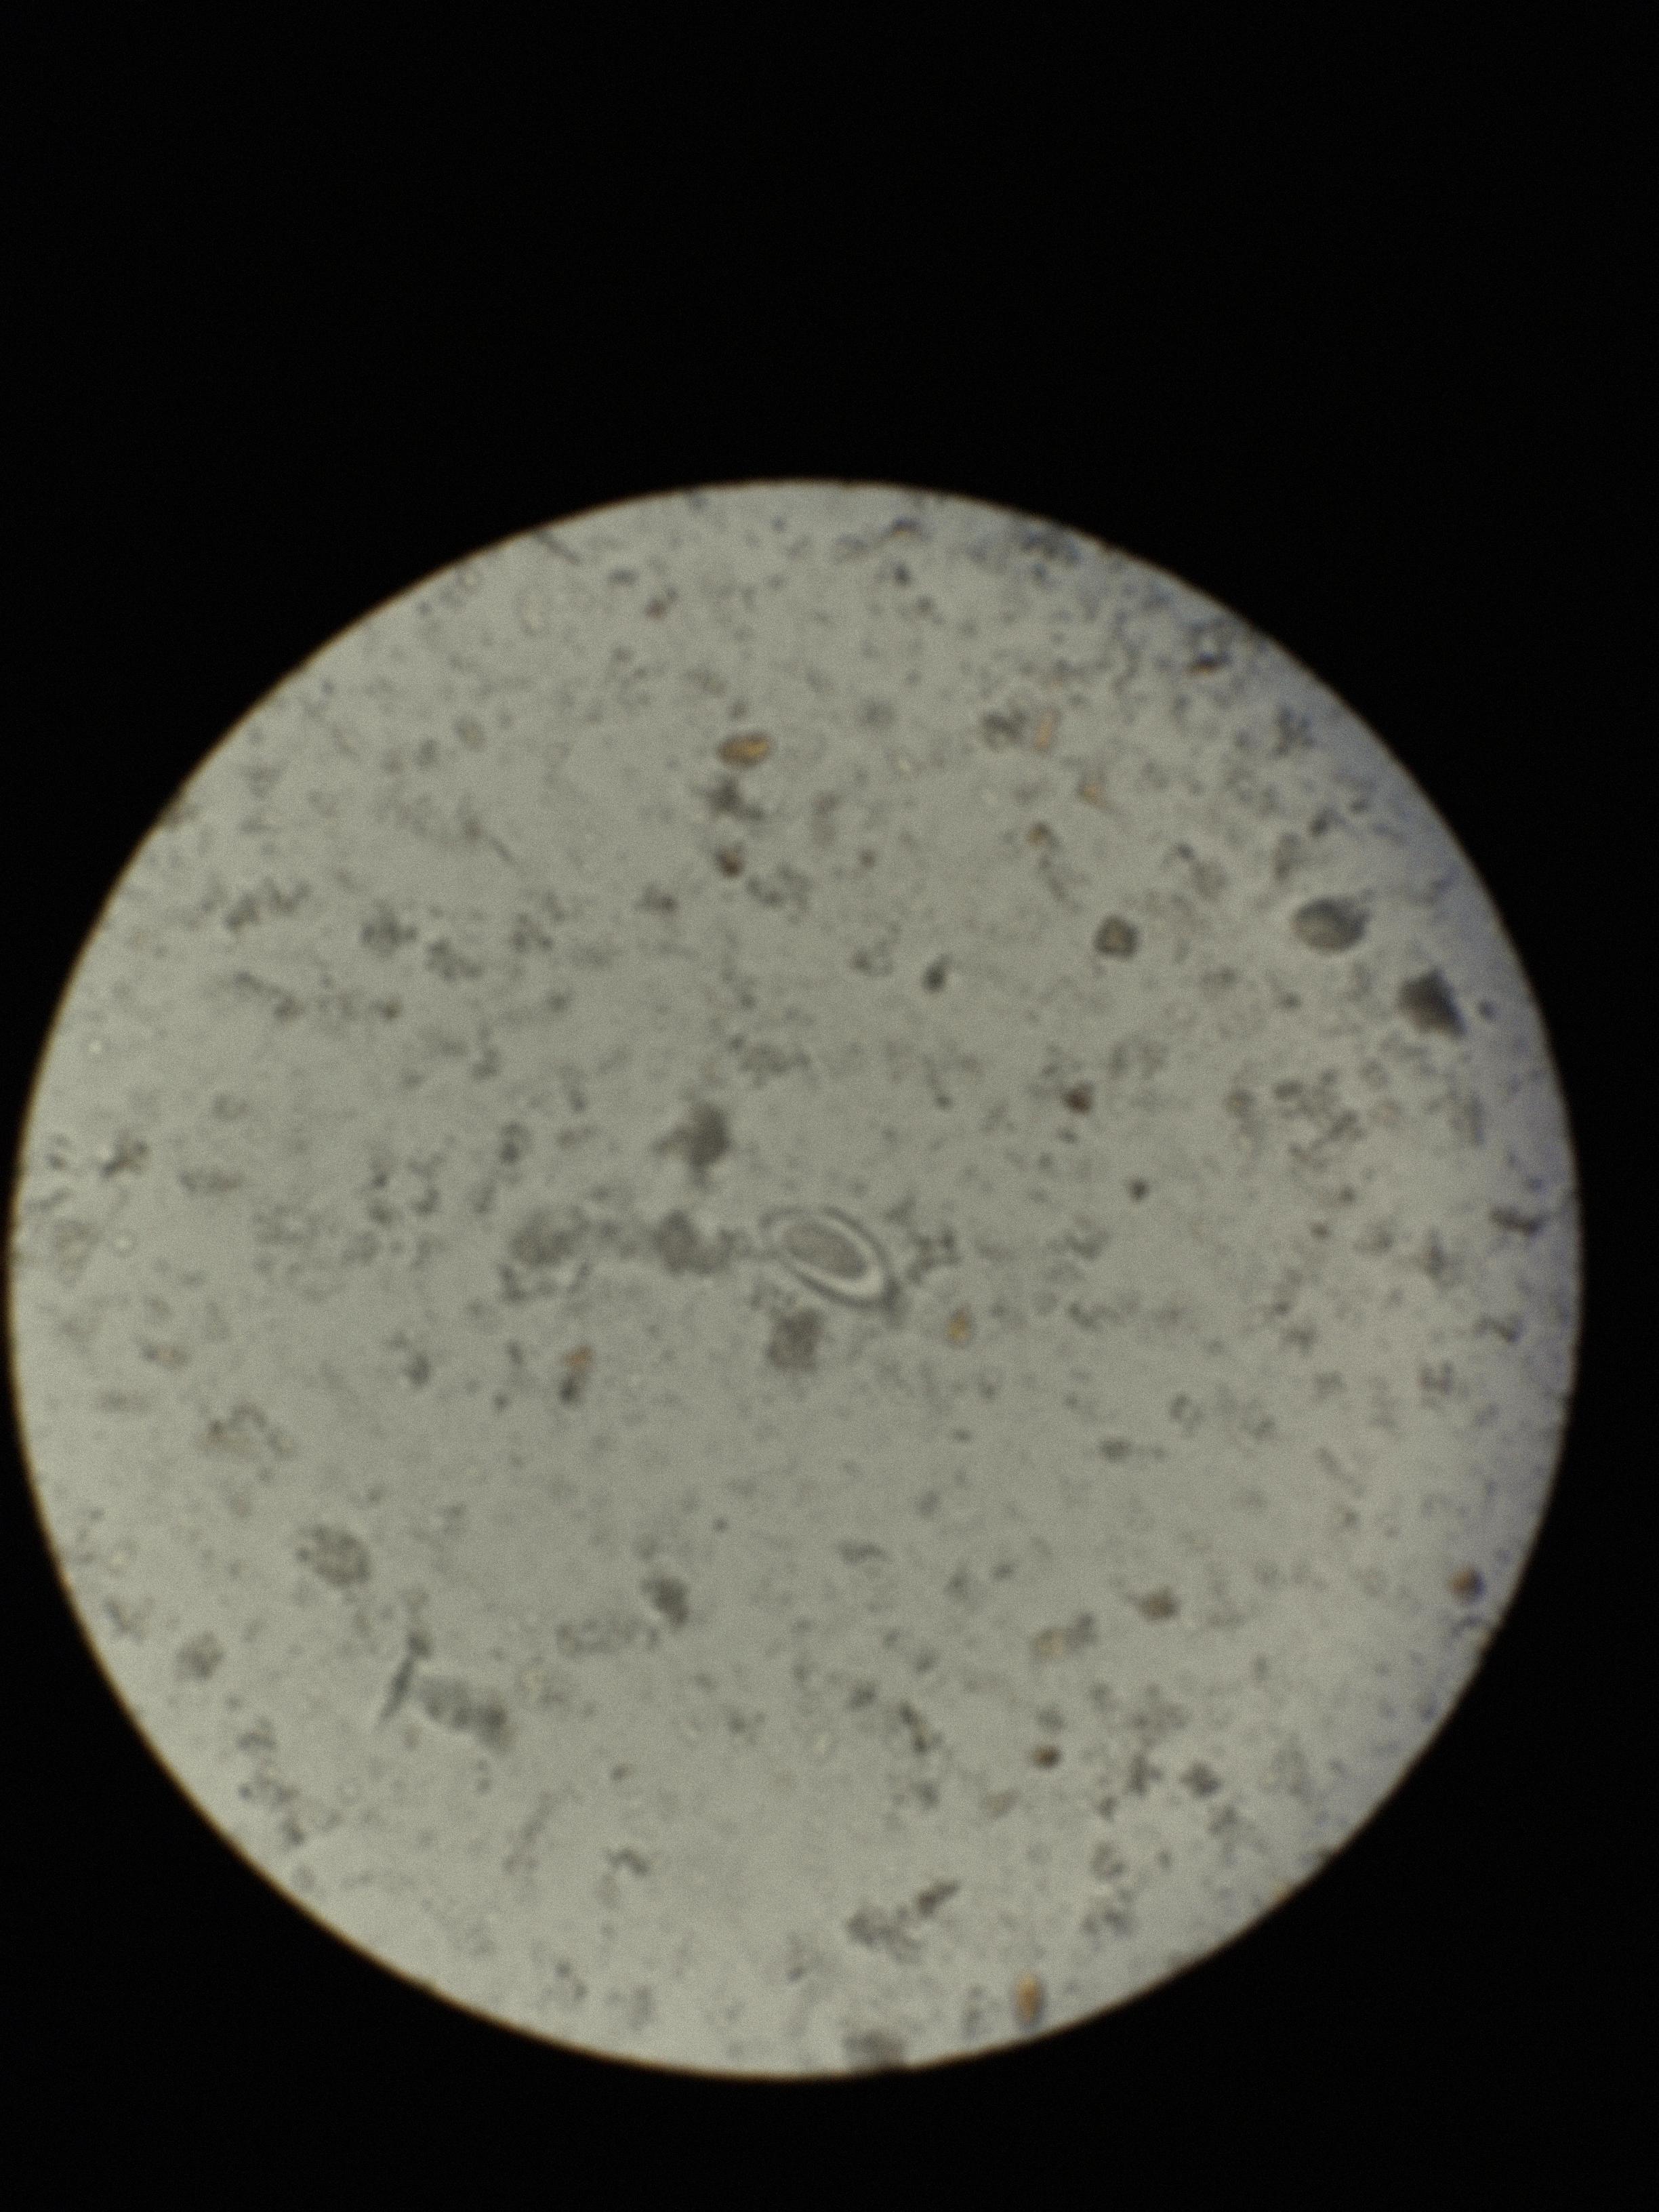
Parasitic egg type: Enterobius vermicularis